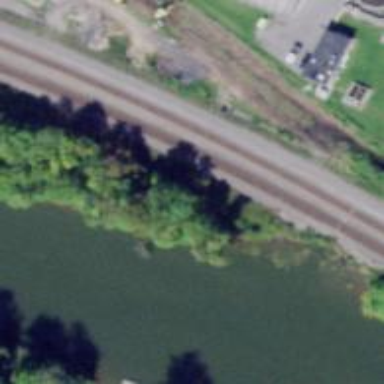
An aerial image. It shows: Railway track.